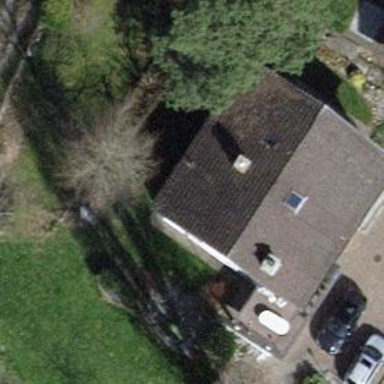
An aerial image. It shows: Simple house.